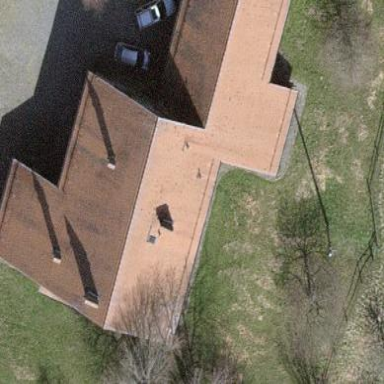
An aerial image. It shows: Simple house.